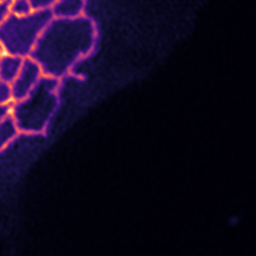
Label: Super-resolution ER image